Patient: sex M, age 75
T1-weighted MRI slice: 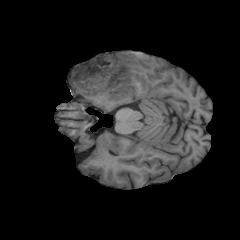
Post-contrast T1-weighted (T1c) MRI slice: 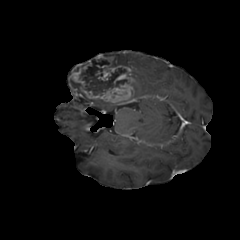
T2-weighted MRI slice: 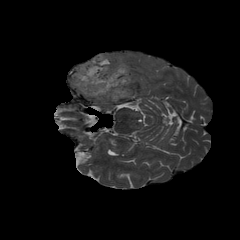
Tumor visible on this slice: yes
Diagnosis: Glioblastoma, IDH-wildtype
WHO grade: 4